Group 1:
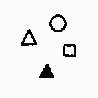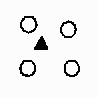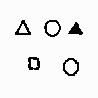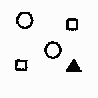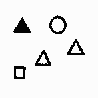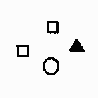
Group 2:
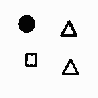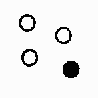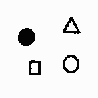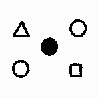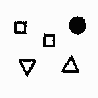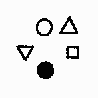
Rule separating the two groups: Black figure is a triangle vs. black figure is a circle.
Concepts: cluster, color, feature_cluster, filled, outlined_filled, texture, triangle
Comments: All small squares appearing in this problem are axis-aligned.
Author: Mikhail M. Bongard
Reference: M. M. Bongard, Pattern Recognition, Spartan Books, 1970, p. 222.